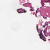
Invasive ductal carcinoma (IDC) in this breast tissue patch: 0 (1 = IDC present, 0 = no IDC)